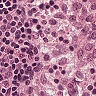
Metastatic tissue present: no